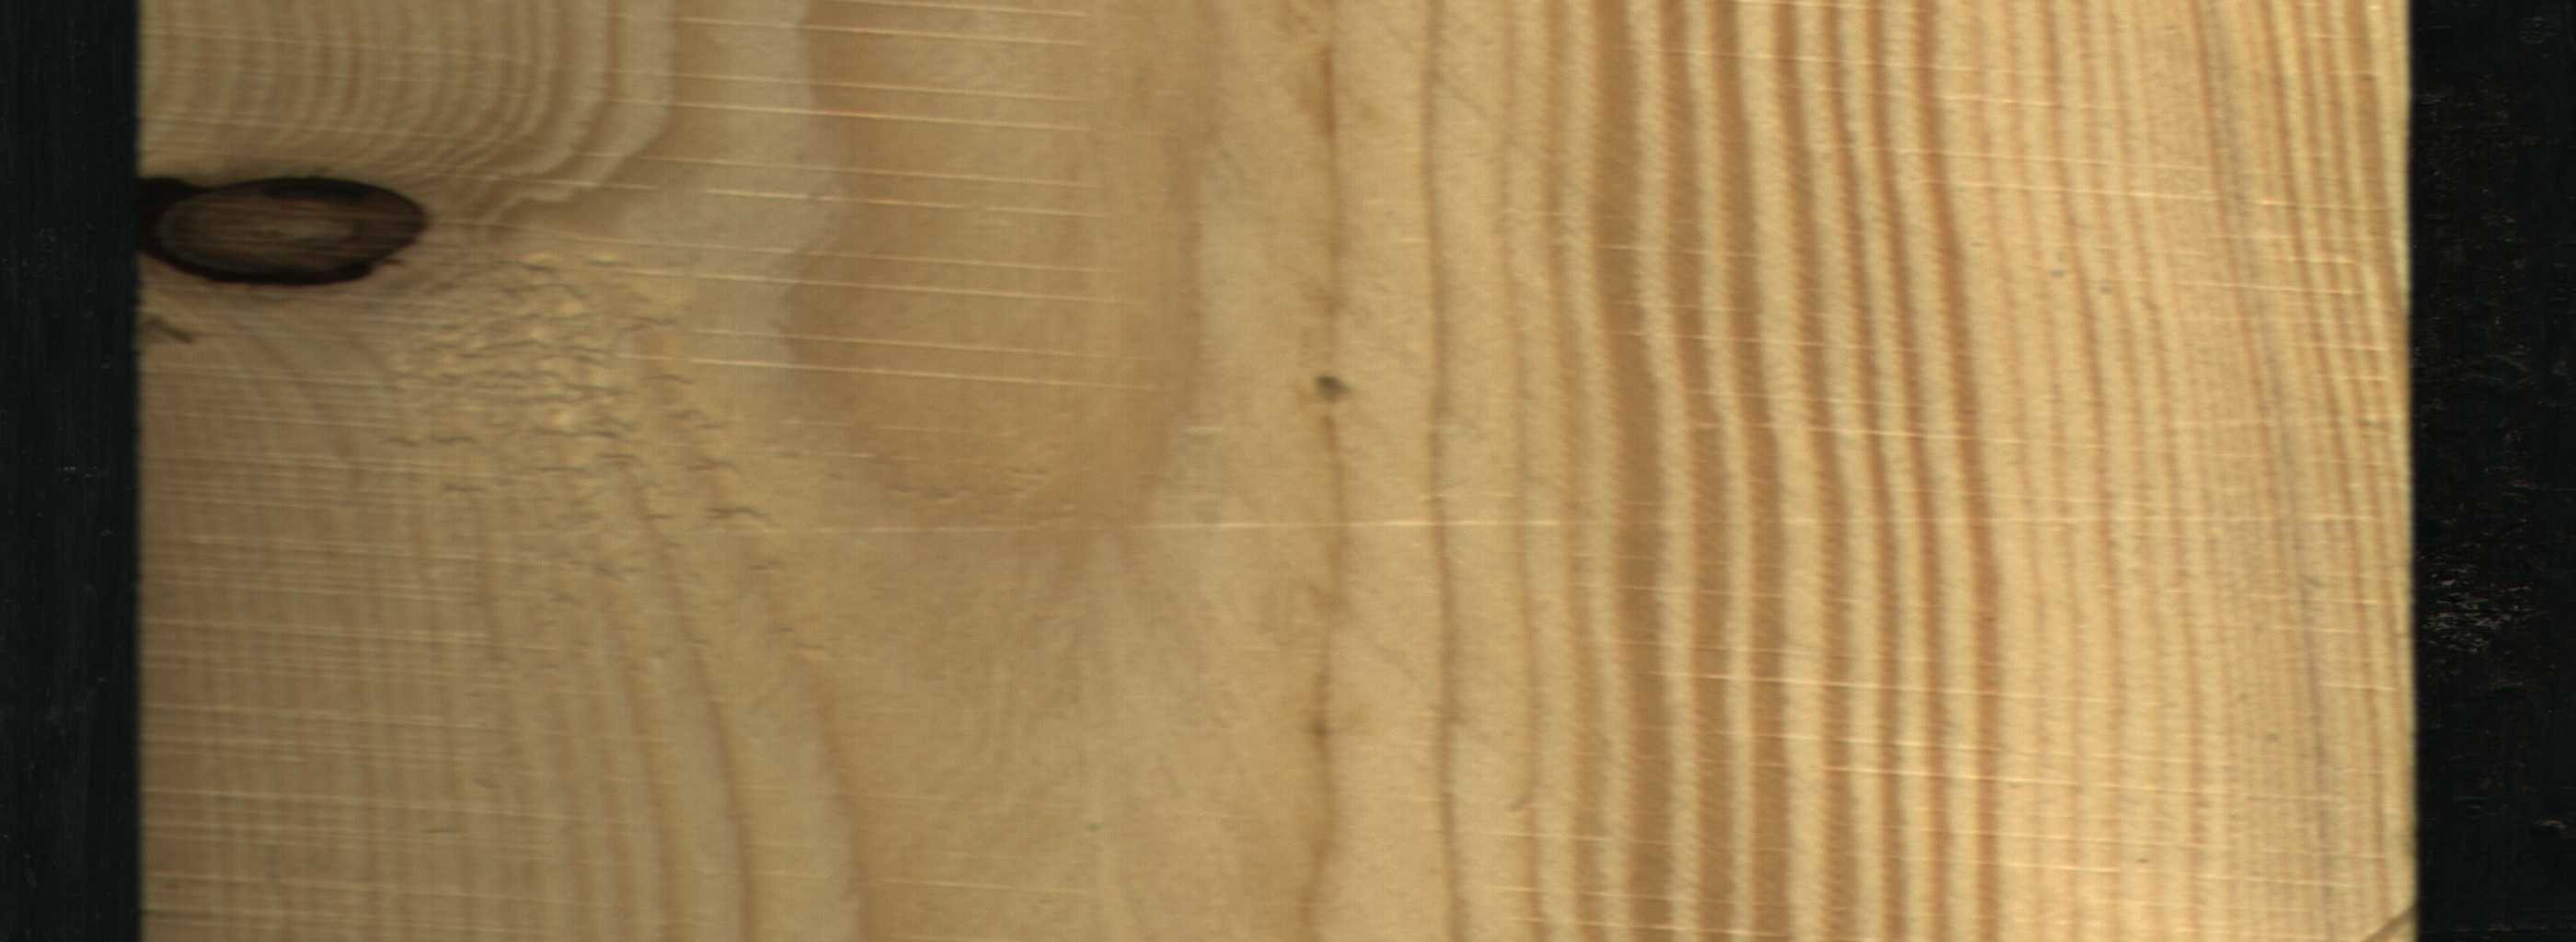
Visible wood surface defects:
Dead_Knot